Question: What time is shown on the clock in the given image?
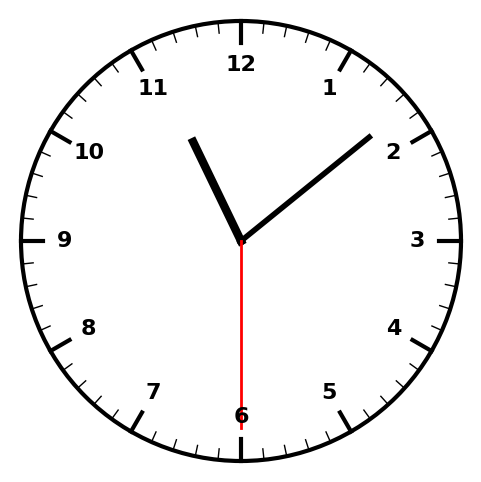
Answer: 11:08:30